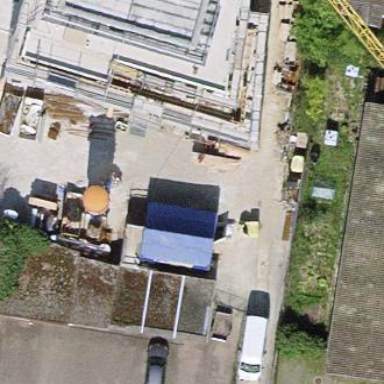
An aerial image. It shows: Garage building.